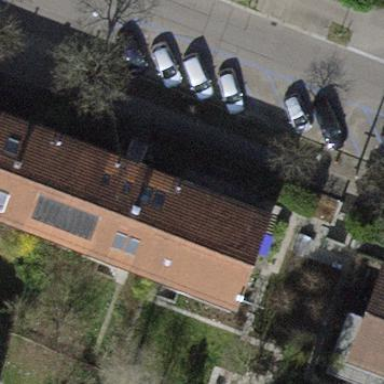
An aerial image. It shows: Semidetached house.